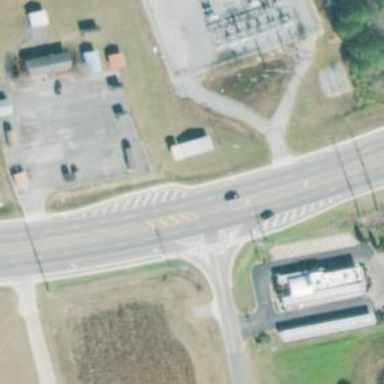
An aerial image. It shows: Marked road crossing.